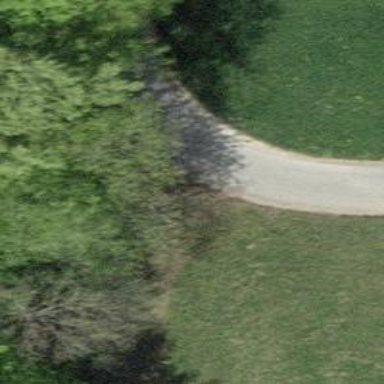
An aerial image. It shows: Well-maintained track road with grade 1 tracktype.